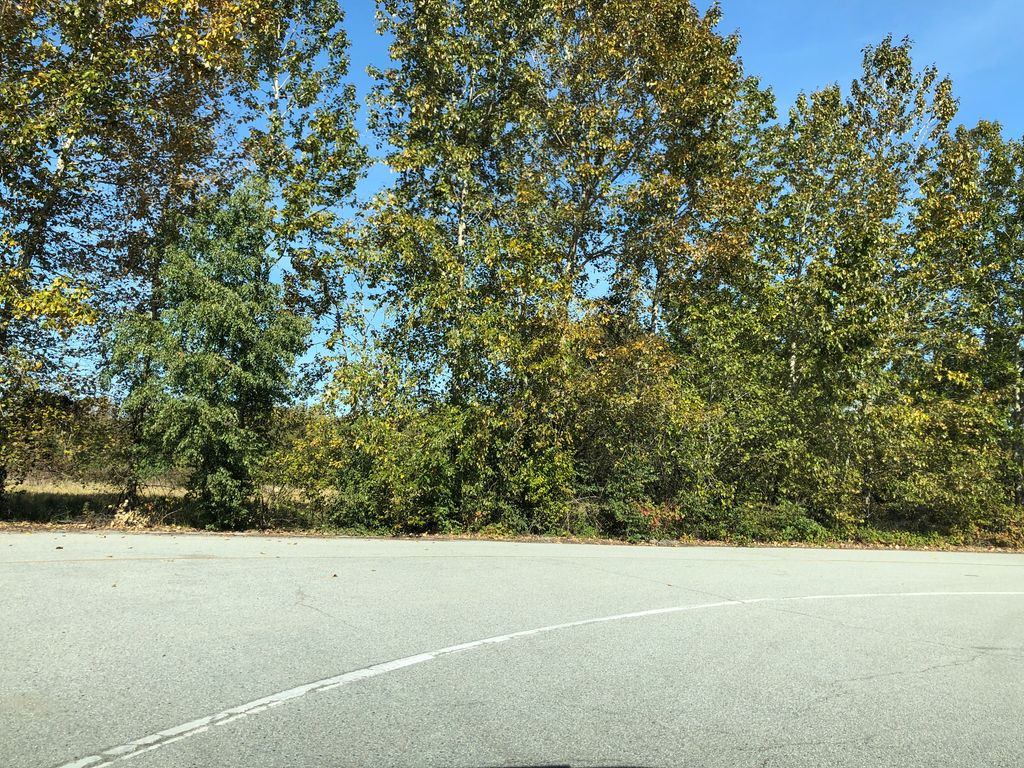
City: vancouver